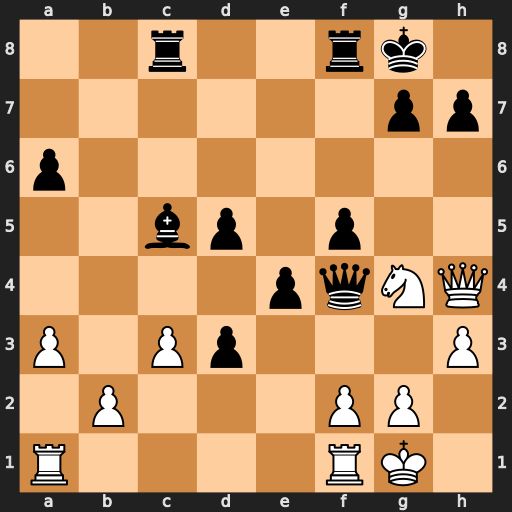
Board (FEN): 2r2rk1/6pp/p7/2bp1p2/4pqNQ/P1Pp3P/1P3PP1/R4RK1
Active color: w
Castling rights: -
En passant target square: -
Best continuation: Nf6+ Rxf6 Qxf4